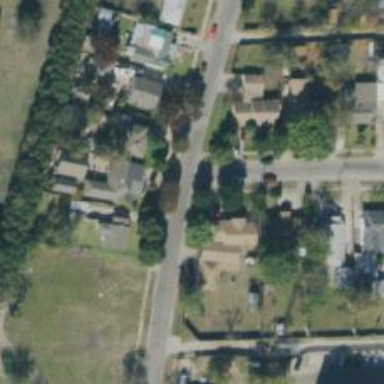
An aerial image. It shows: Residential road with separate sidewalk.